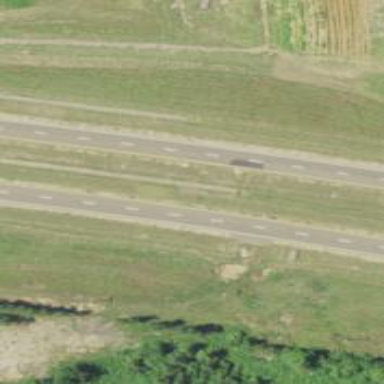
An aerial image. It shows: Expressway with asphalt surface categorized as trunk highway.